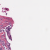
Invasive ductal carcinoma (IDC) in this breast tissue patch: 1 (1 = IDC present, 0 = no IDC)